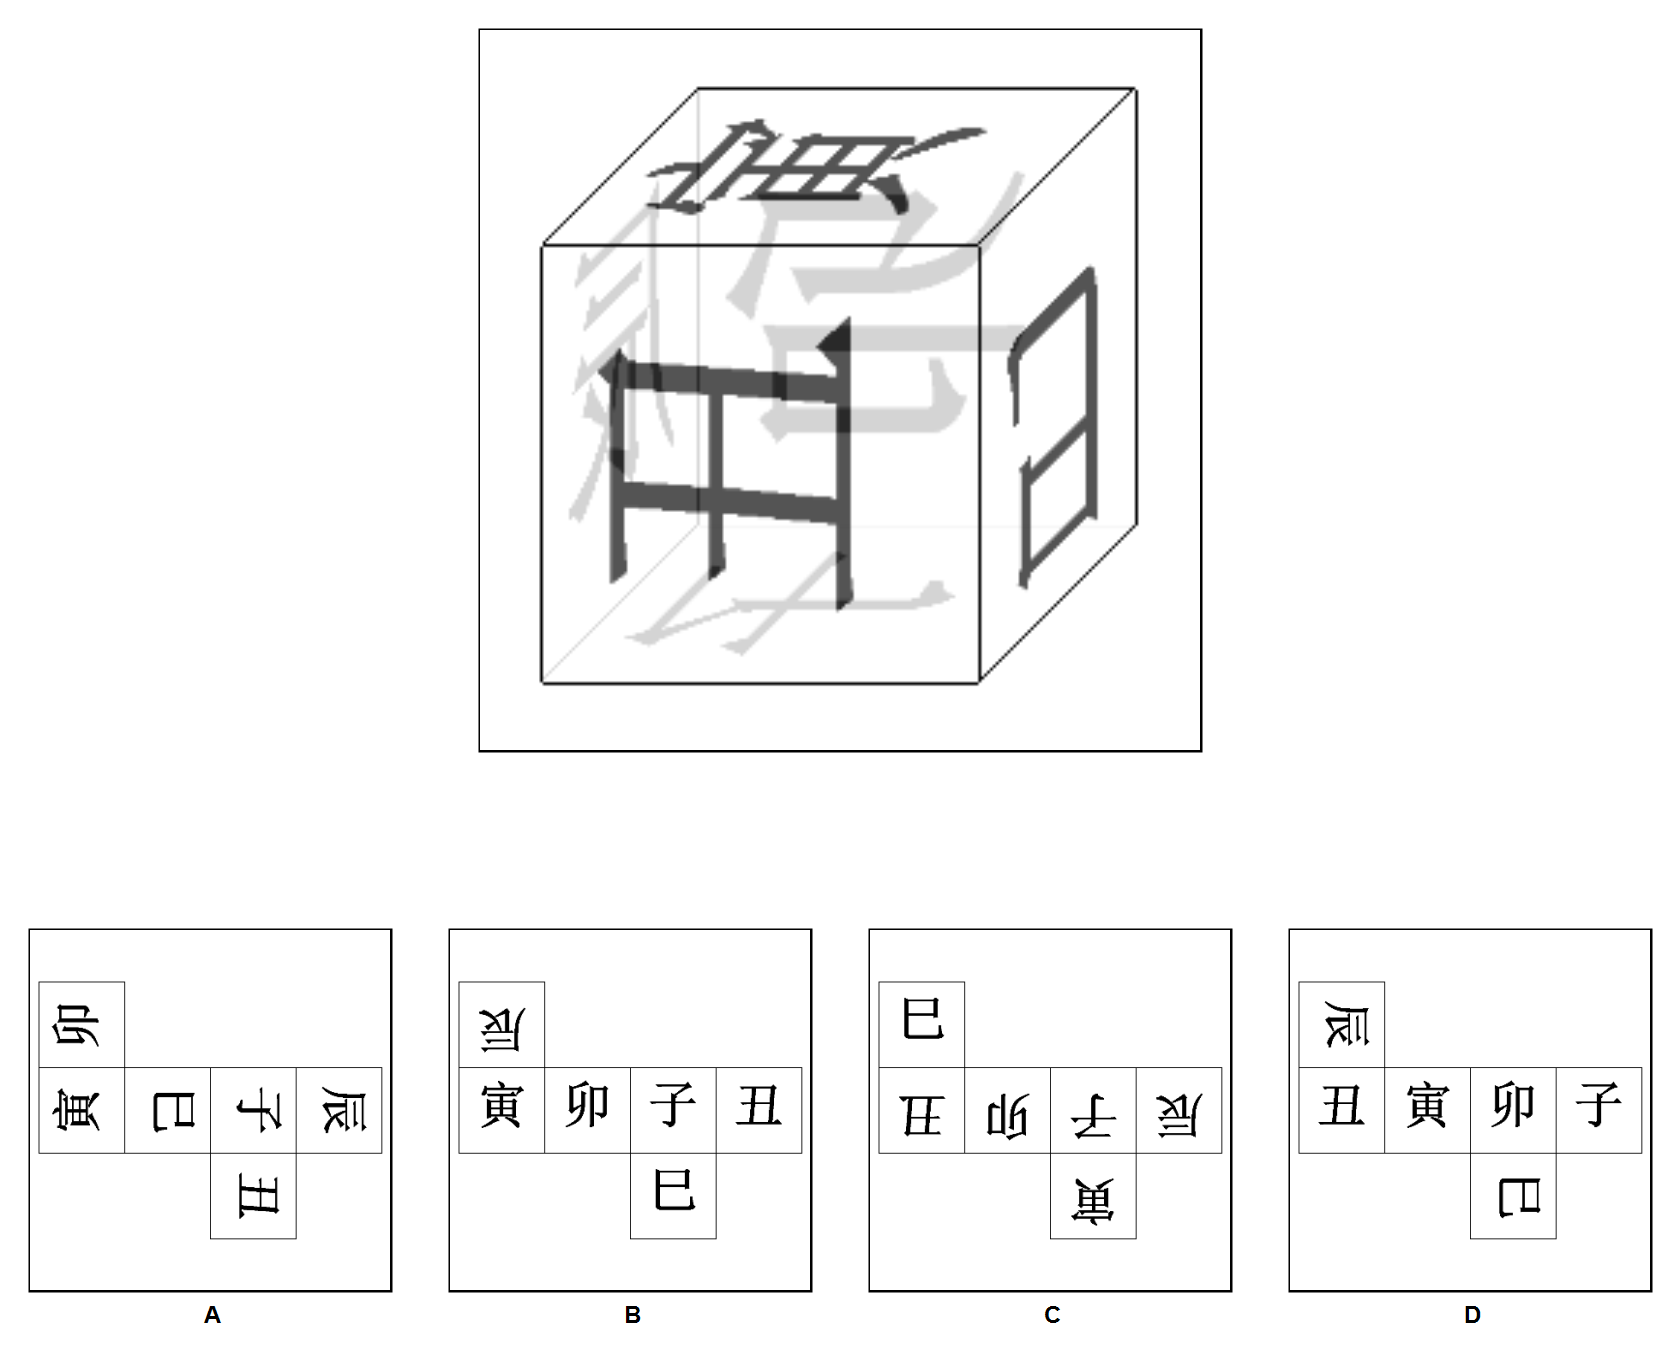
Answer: C